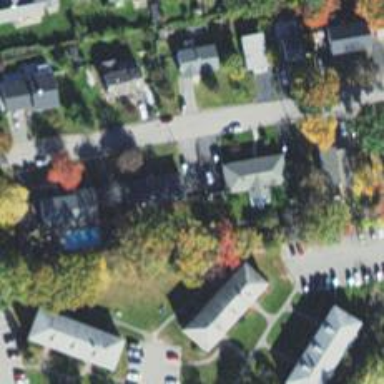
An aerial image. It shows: Driveway.